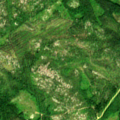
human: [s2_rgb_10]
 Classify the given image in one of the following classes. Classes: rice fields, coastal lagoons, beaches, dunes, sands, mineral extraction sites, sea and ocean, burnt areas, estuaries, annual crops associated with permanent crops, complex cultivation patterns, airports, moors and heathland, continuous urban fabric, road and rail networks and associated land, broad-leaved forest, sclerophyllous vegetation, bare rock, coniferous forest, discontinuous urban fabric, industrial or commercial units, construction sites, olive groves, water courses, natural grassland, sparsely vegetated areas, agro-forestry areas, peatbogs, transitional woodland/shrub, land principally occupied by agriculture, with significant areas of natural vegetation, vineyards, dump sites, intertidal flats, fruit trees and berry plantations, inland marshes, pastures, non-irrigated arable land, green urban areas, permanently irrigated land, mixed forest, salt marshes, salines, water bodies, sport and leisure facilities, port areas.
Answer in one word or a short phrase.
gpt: coniferous forest, transitional woodland/shrub